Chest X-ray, AP view. Patient: 58 years old, sex M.
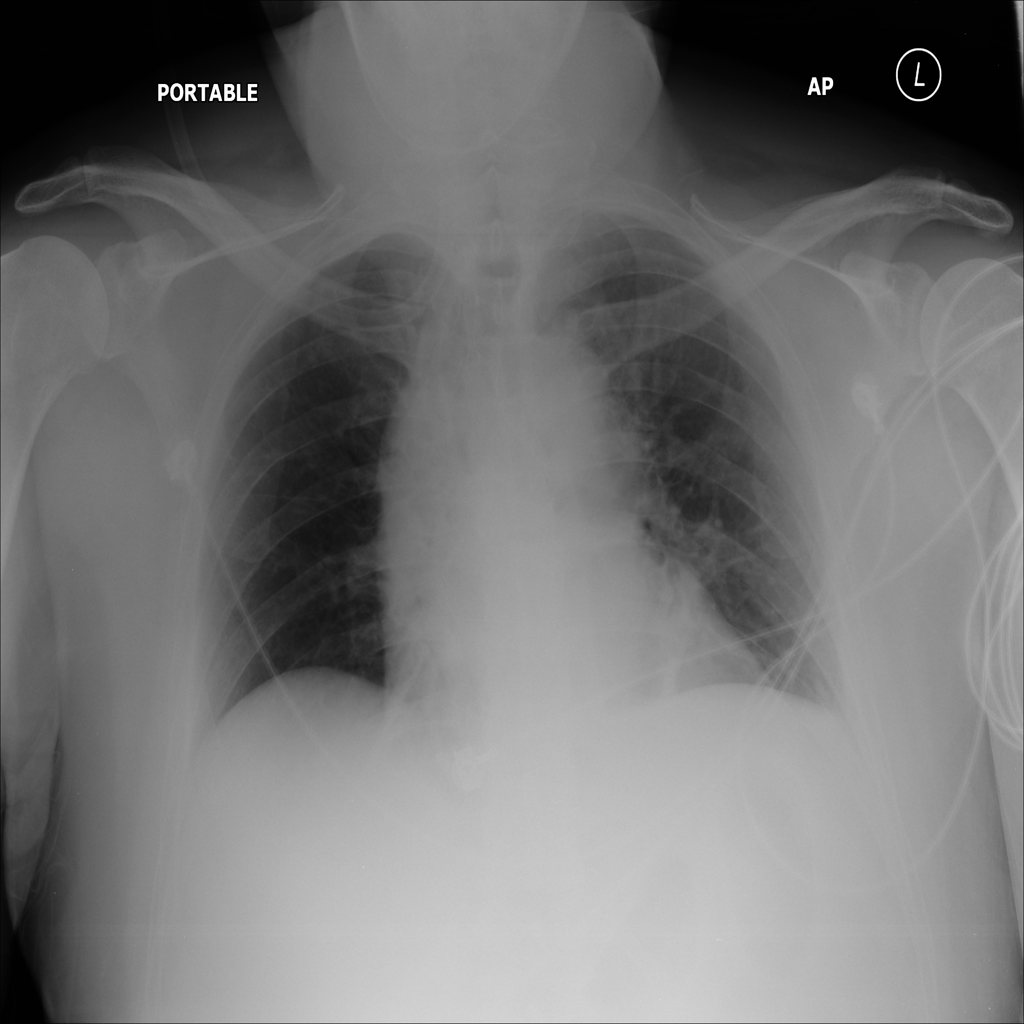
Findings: Atelectasis